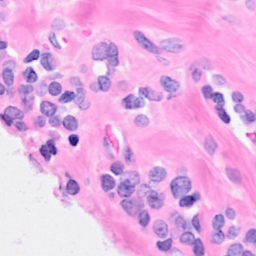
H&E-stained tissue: Breast